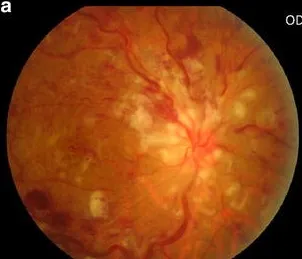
Optic disc centred both eye fundus pictures. A; Right eye:note the dilated tortuous veins, retinal hemorrhages, optic disc edema, and cotton wool spots around the disc.
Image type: ophthalmic_imaging (fundus_photograph)